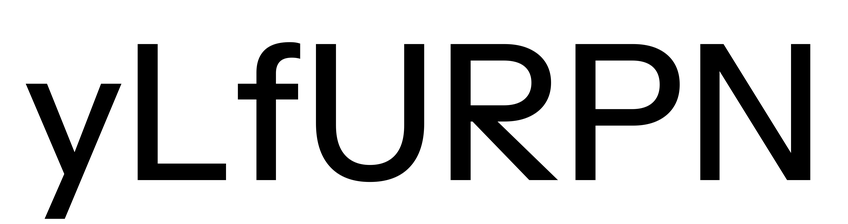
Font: InstrumentSans_Medium